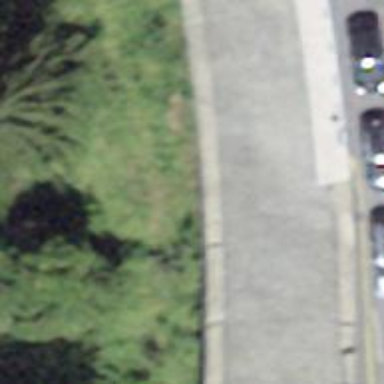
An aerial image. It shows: Retaining wall.